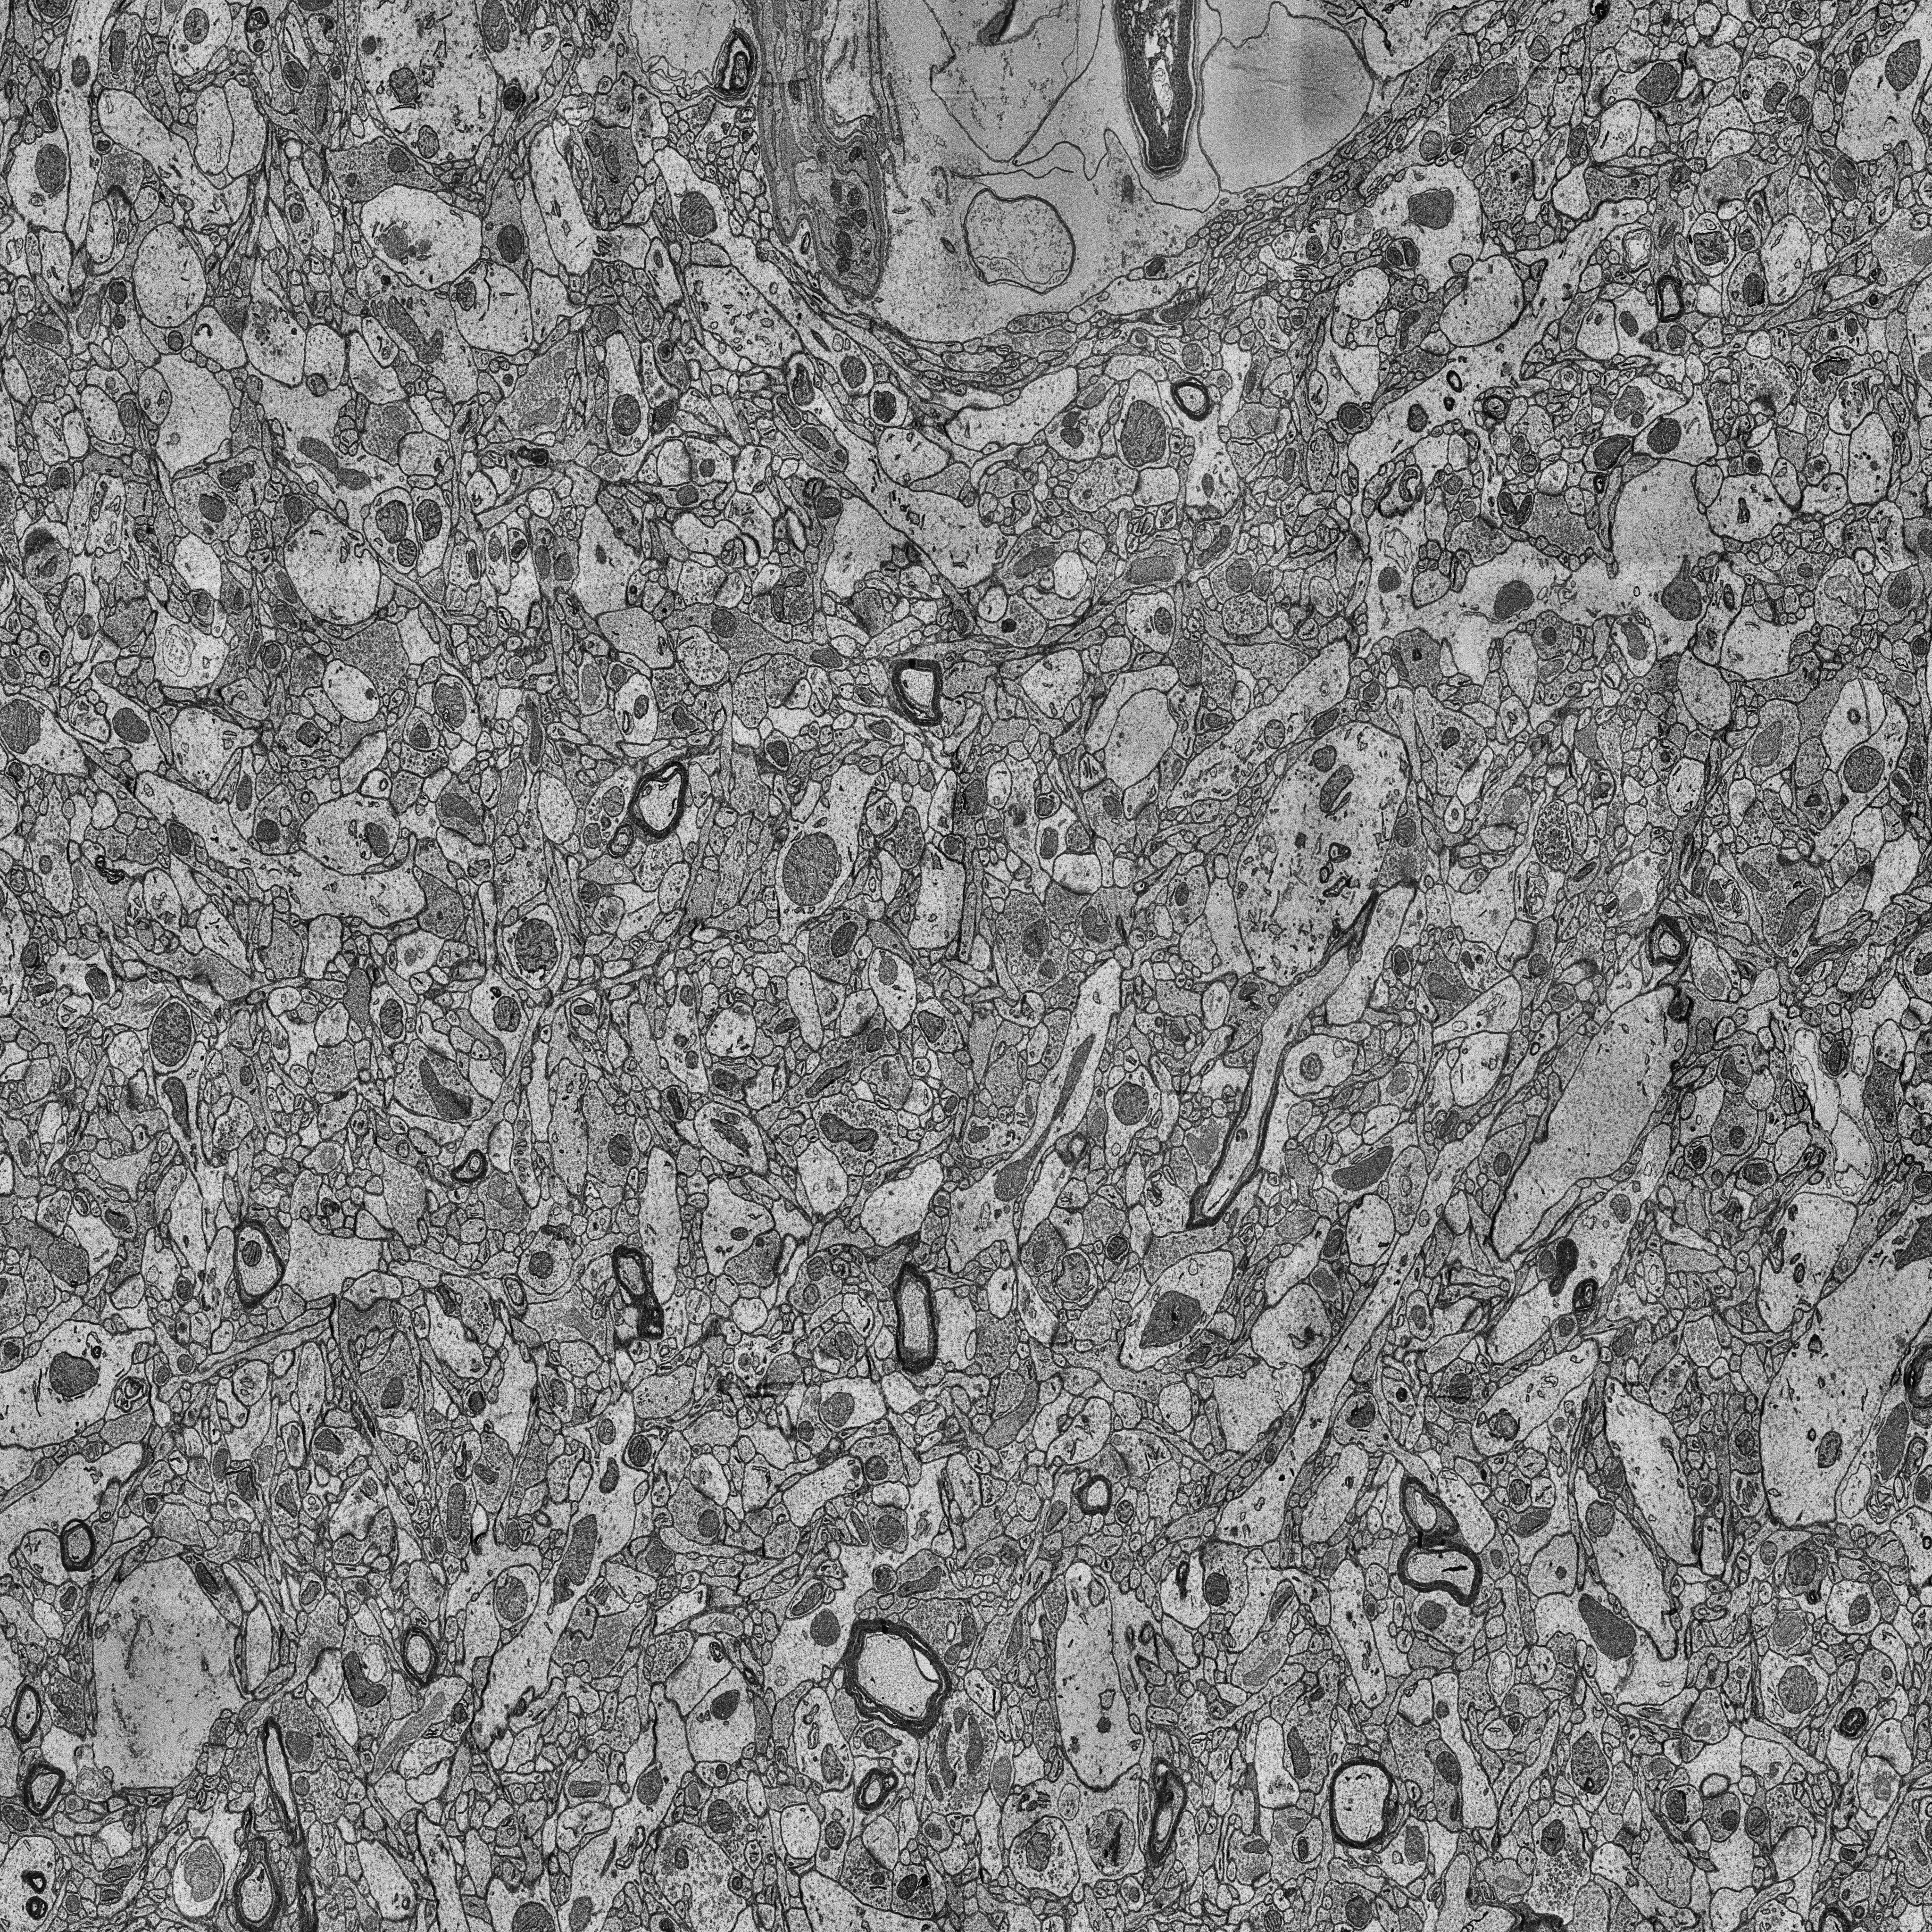
Electron microscopy slice of human cortex tissue
Slice depth (z): 49
Mitochondria instances in slice: 493